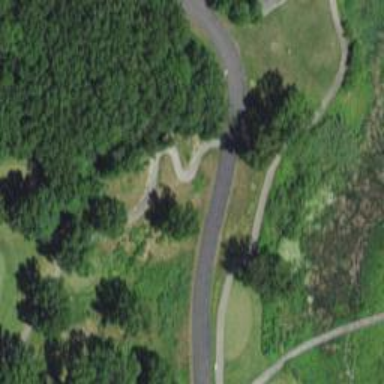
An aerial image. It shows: Asphalt service road used as golf cart path.